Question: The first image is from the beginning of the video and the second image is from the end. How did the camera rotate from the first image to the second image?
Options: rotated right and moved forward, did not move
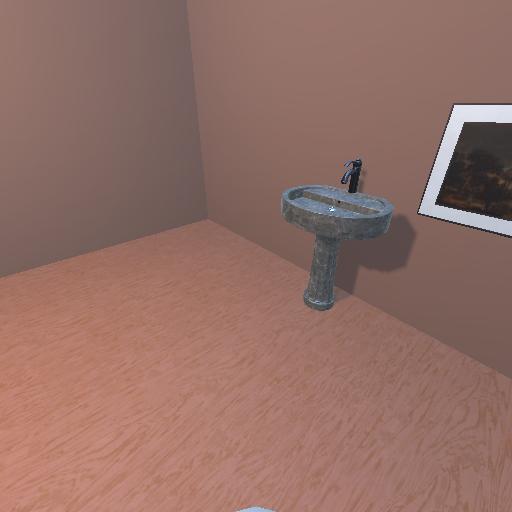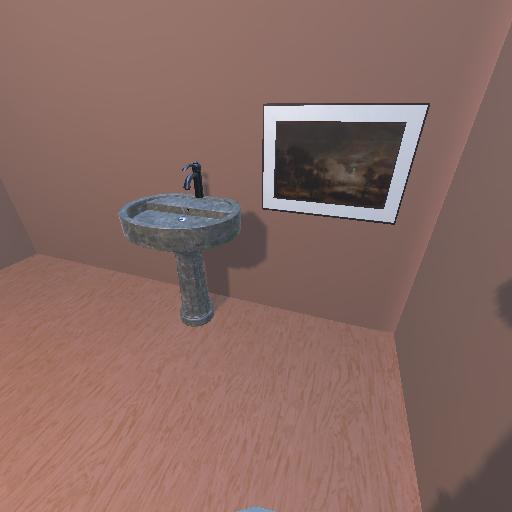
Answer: rotated right and moved forward